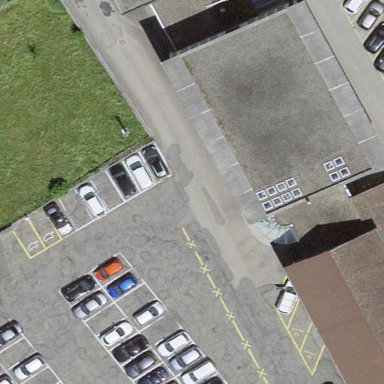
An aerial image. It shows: Office building.